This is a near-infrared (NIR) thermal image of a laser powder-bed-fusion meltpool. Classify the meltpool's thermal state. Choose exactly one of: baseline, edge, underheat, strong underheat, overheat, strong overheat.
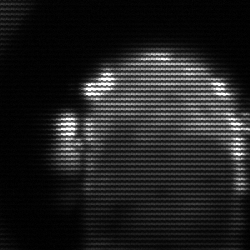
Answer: baseline